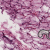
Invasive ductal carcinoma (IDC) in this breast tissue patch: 0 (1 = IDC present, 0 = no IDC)